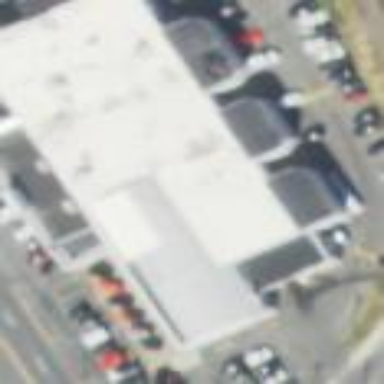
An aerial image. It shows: Car shop building.